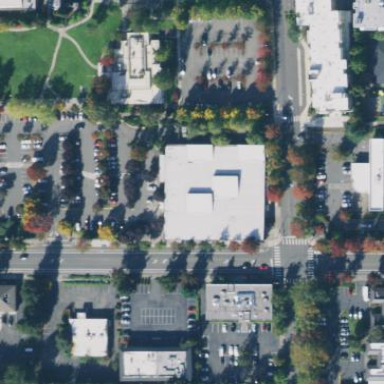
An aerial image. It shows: Building that serves as library.